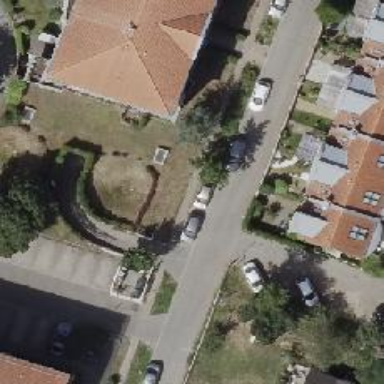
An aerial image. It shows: Living street.